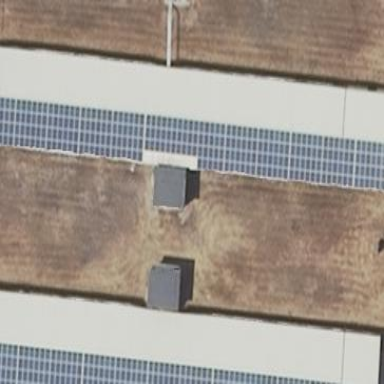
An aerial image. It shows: Gabled grey roof on farm auxiliary building. The roof is oriented along the length of the structure.